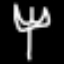
Label: fork